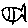
Label: fish